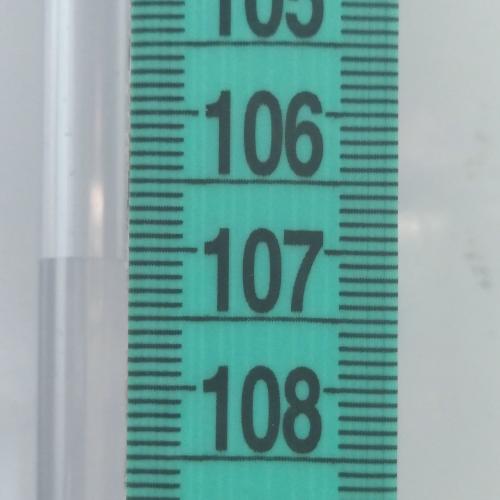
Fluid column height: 107.1 cm